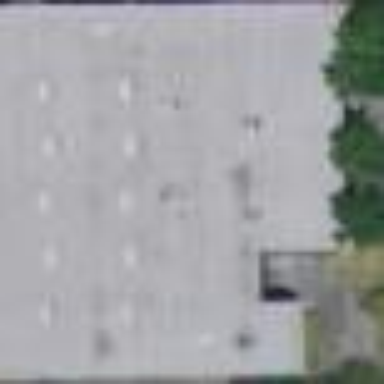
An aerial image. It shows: Industrial building.